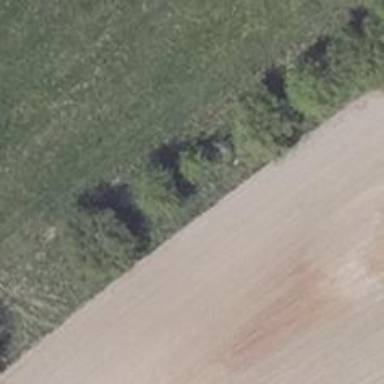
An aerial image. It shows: Row of deciduous broadleaved trees.